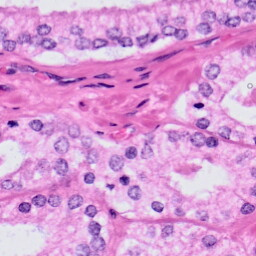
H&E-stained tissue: Prostate